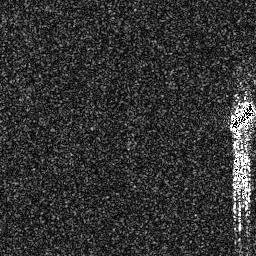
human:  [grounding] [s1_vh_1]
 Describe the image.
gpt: In the satellite image, there is  <ref>1 medium ship </ref> <box>[[88, 39, 99, 51, 0]]</box> located at right.